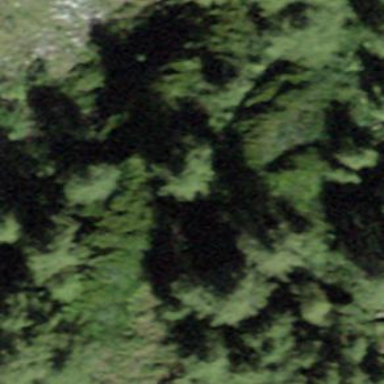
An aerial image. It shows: Forest area.